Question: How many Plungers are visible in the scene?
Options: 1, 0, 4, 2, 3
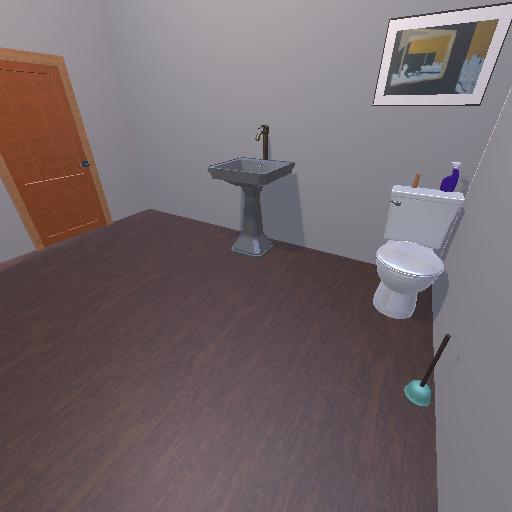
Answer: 1